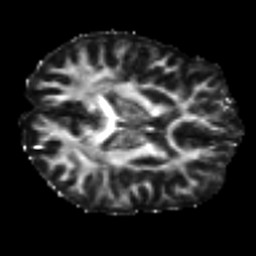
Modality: FA
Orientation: axial
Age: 25
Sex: male
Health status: healthy
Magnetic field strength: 3 T
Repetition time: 8.4 s
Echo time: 0.0926 s